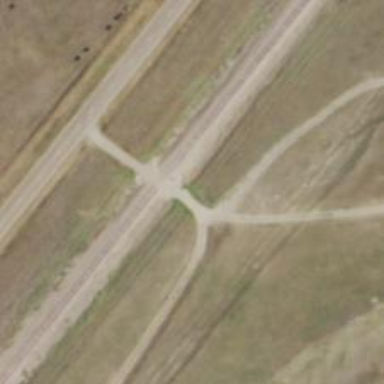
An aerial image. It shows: Railway level crossing.